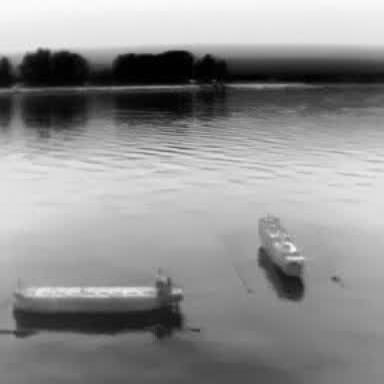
There are two objects shown in the infrared image, including a liner, and a container_ship.